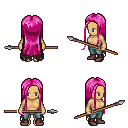
a pixel art fantasy rpg character, female body template, human, tanned skin, black tattered cape, teal pants, pink extra-long hairstyle, maroon shoes, spear, four views (front, back, left, right), 2x2 character sprite sheet, small pixel art, hard edges, no anti-aliasing